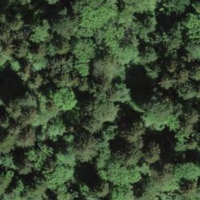
EUNIS habitat code: 44
Species observed at this site:
Lamium galeobdolon